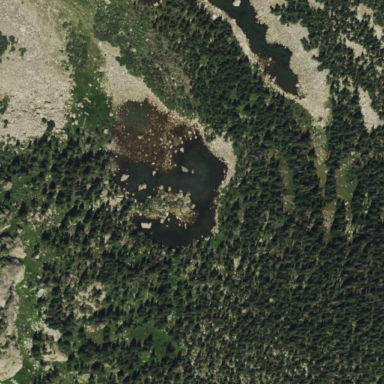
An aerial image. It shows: Pond surrounded by natural water.